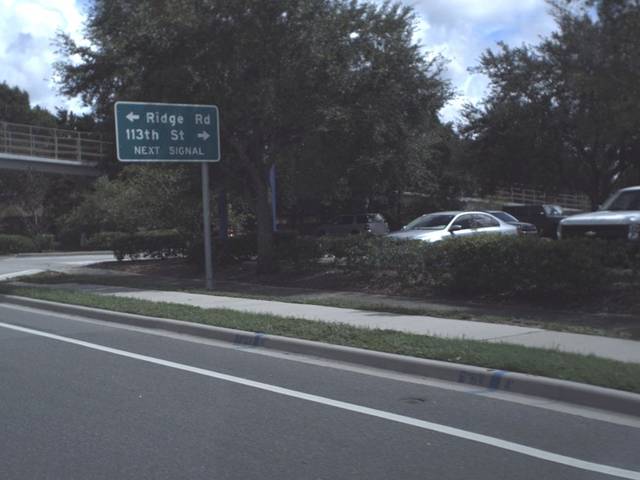
Region: United States
Coordinates: 27.895, -82.8